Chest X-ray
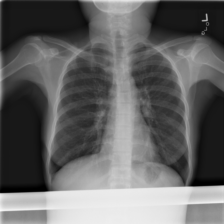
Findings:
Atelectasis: negative
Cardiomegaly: negative
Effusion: negative
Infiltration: negative
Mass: negative
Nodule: negative
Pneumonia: negative
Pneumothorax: negative
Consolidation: negative
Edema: negative
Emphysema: negative
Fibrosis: negative
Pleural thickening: negative
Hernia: negative